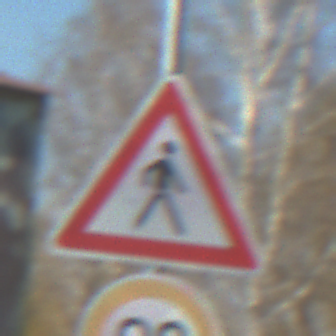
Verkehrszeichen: FussgaengerLinks
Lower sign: Geschwindigkeit90
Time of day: MorningAfternoon
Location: Outdoor (Suburban)
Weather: Clear
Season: NotSpecified
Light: Natural